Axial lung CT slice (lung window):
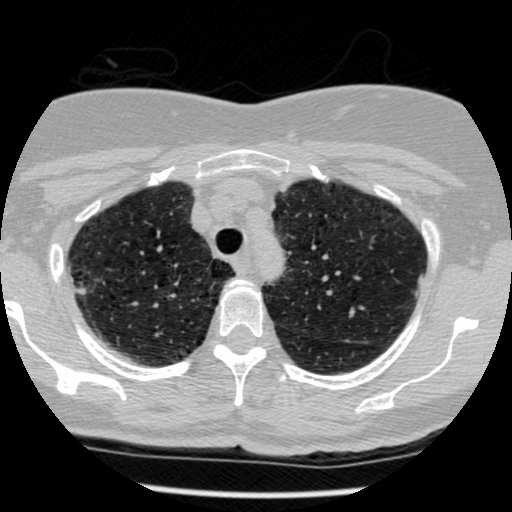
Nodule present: yes
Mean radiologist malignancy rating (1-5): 2